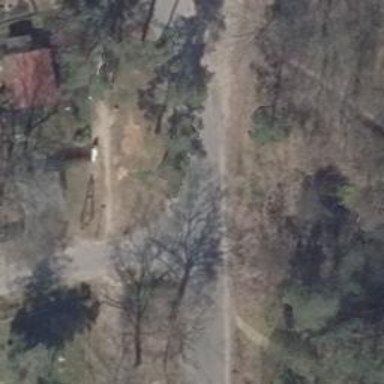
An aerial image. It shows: Asphalt road in residential area.